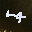
Label: 7